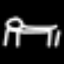
Label: bed